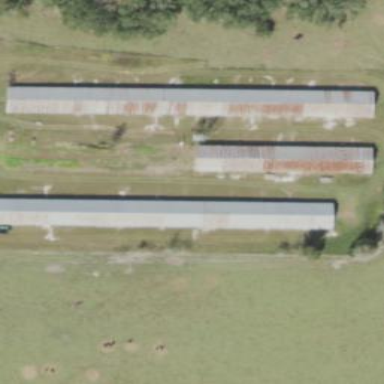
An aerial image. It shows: Poultry farmyard is depicted in the image.